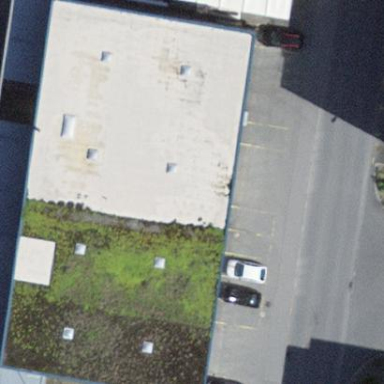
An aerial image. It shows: Industrial building.